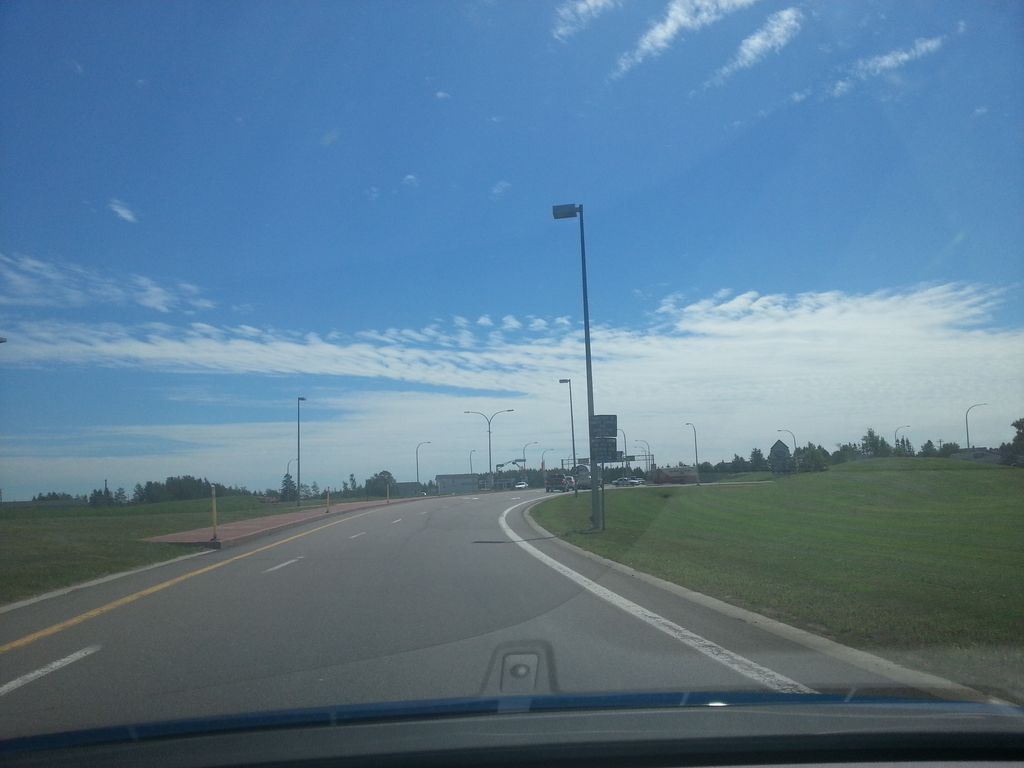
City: charlottetown